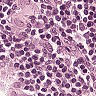
Metastatic tissue present: yes